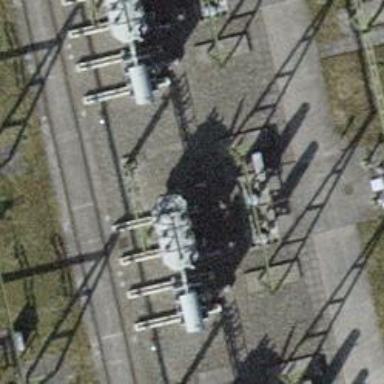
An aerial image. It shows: Transformer.